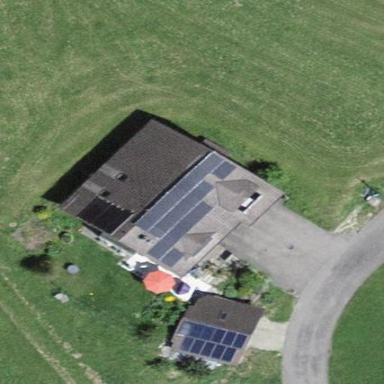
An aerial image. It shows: Solar photovoltaic panel generator.